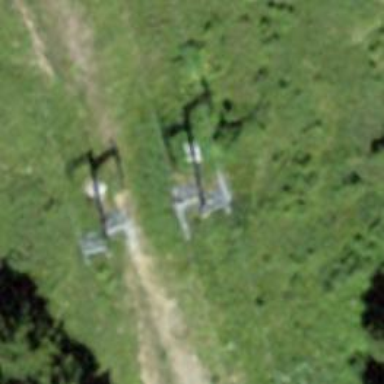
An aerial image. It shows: Pylon for aerialway.